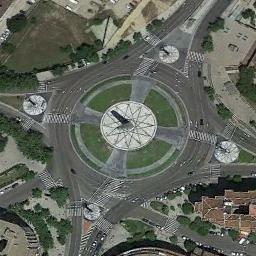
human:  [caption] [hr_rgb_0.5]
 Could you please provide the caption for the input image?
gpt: There are many buildings and trees around the roundabout .

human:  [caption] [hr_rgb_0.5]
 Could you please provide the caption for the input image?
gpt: The roundabout is on the grass next to trees and buildings .

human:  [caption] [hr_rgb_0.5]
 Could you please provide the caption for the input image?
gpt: The roundabout connects some roads and a clearing is in the middle of the roundabout .

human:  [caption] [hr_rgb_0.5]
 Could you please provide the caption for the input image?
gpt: There are some buildings around the roundabout, And many cars are parked on both sides of the road next to the roundabout .

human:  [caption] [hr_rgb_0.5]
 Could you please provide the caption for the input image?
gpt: There are some green bushes and buildings near the roundabout .